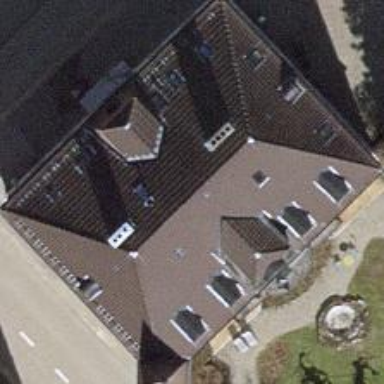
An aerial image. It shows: Part of building.